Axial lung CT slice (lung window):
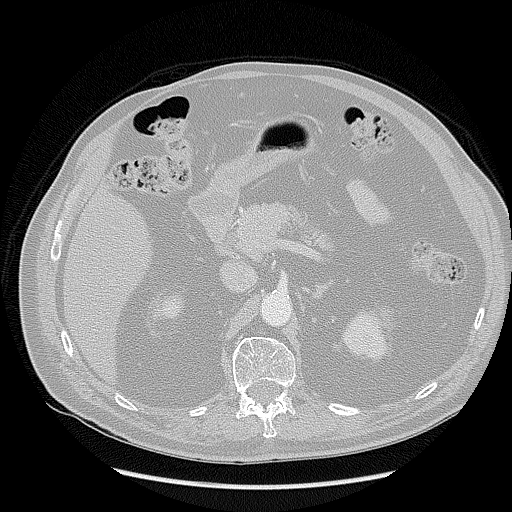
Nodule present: no